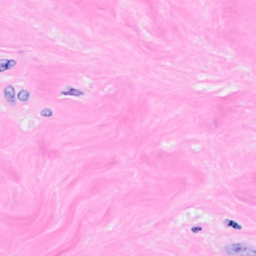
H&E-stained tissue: Breast